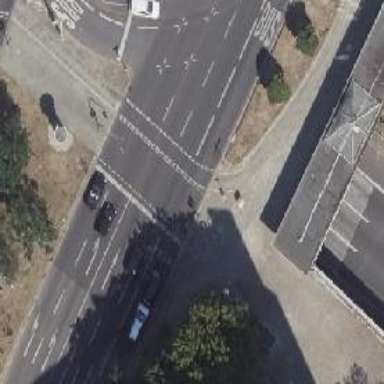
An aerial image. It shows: Secondary road with asphalt surface. There is cycle track on the right side.